Question:
I am working to set up a django project on ec2 with an Ubuntu 14.4 LTS instance. I want to write my code using python 3 and django. I'm following <URL> and have been able to get the django start page working. Previously I added django to both the default python 2.7 and the installed python 3.4.
I've created a virualenv and if I run the program after activating the virualenv I can use the python 3.4 interpreter. However, while testing I got the following error when I open the amazon ip address:
'''
Exception Location: /usr/local/lib/python2.7/dist-packages/django/core/handlers/base.py in get_response, line 111
Python Executable: /usr/bin/python
Python Version: 2.7.6
'''
As you can see the default python interpreter is in use. How do you force django to use the python 3 virtualenv?
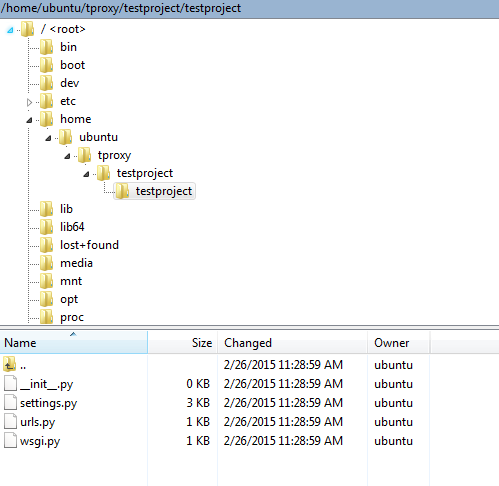
Answer: I had a similar issue using apache and mod_wsgi and was unable to figure it out so I used this guide here and went with nginx and uwsgi and it worked awesome in like 30 minutes. <URL> is a quick tutorial on how to use uwsgi